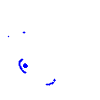
Particle: proton